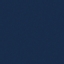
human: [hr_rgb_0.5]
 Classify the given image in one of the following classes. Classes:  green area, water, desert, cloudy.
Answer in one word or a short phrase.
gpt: water